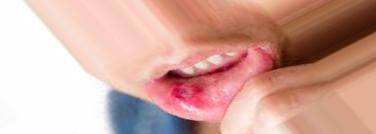
Condition: Mouth Ulcer